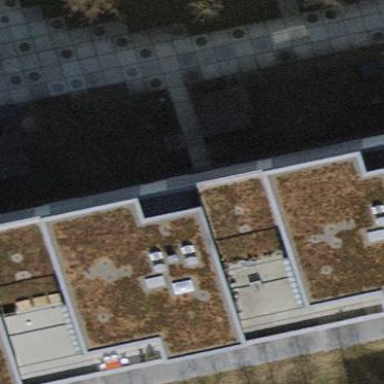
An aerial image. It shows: Flat-roofed apartment building.